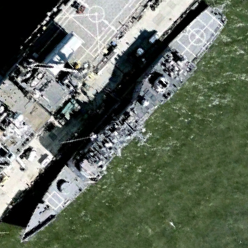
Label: cruiser